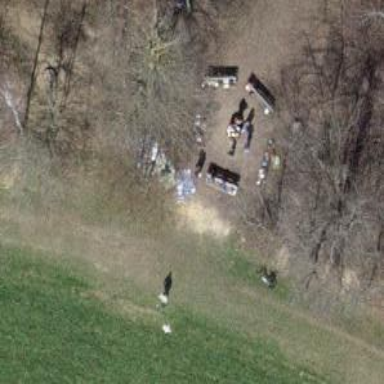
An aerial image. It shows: Picnic site with barbecue facilities available.